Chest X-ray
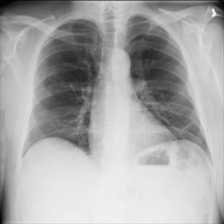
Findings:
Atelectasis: positive
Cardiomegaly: negative
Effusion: negative
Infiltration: negative
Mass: negative
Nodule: negative
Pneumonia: negative
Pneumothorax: negative
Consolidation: negative
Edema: negative
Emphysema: negative
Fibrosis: negative
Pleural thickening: negative
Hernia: negative